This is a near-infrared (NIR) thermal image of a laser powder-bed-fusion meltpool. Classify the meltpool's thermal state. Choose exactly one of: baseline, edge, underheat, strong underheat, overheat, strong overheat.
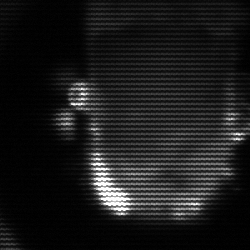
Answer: baseline